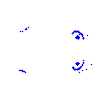
Particle: kaon